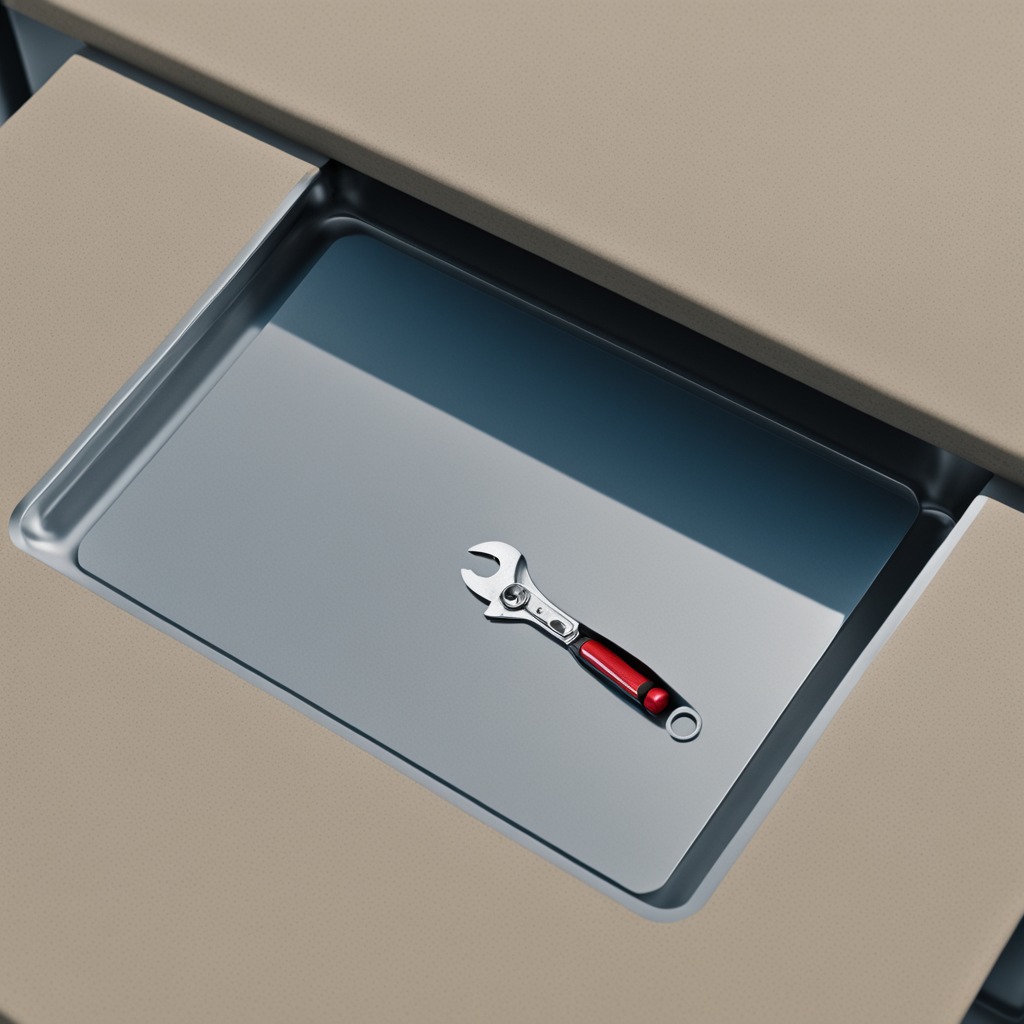
An wrench is lying on the table.